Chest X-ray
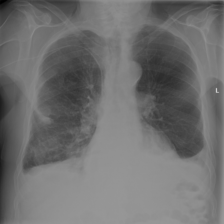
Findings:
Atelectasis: positive
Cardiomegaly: negative
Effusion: positive
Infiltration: negative
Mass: negative
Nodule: positive
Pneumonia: negative
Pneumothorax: negative
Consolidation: negative
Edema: negative
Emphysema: negative
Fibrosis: negative
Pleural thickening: positive
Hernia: negative